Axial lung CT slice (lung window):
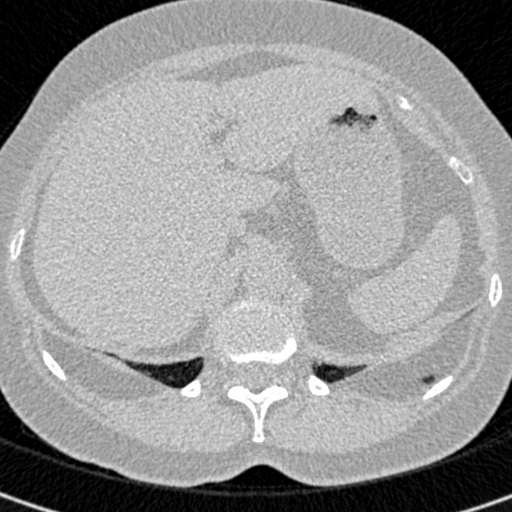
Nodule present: no